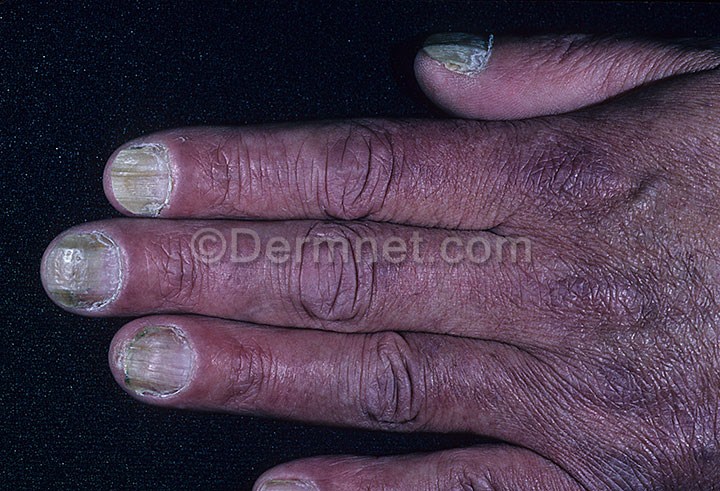
Disease: Tinea Ringworm Candidiasis and other Fungal Infections